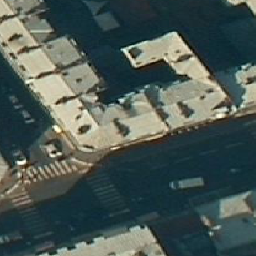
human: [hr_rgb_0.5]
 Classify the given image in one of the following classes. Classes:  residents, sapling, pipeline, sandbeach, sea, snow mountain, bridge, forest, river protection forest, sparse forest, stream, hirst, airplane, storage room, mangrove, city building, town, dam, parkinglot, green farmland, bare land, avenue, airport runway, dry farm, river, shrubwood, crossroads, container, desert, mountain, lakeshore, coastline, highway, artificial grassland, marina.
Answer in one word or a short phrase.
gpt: city building